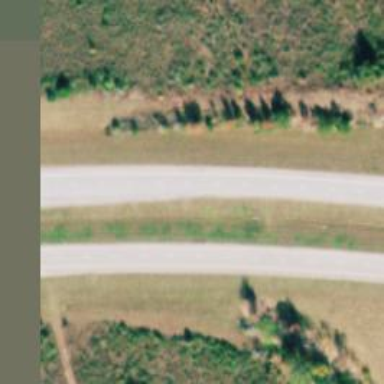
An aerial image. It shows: Trunk highway.